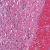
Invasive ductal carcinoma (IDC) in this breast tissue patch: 1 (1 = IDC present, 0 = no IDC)